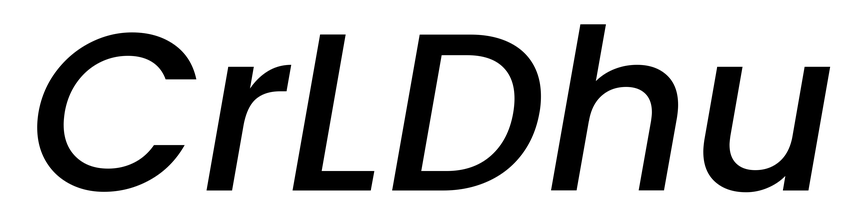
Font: Poppins-MediumItalic